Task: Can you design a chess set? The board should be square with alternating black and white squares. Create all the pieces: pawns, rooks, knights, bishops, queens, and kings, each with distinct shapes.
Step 5416:
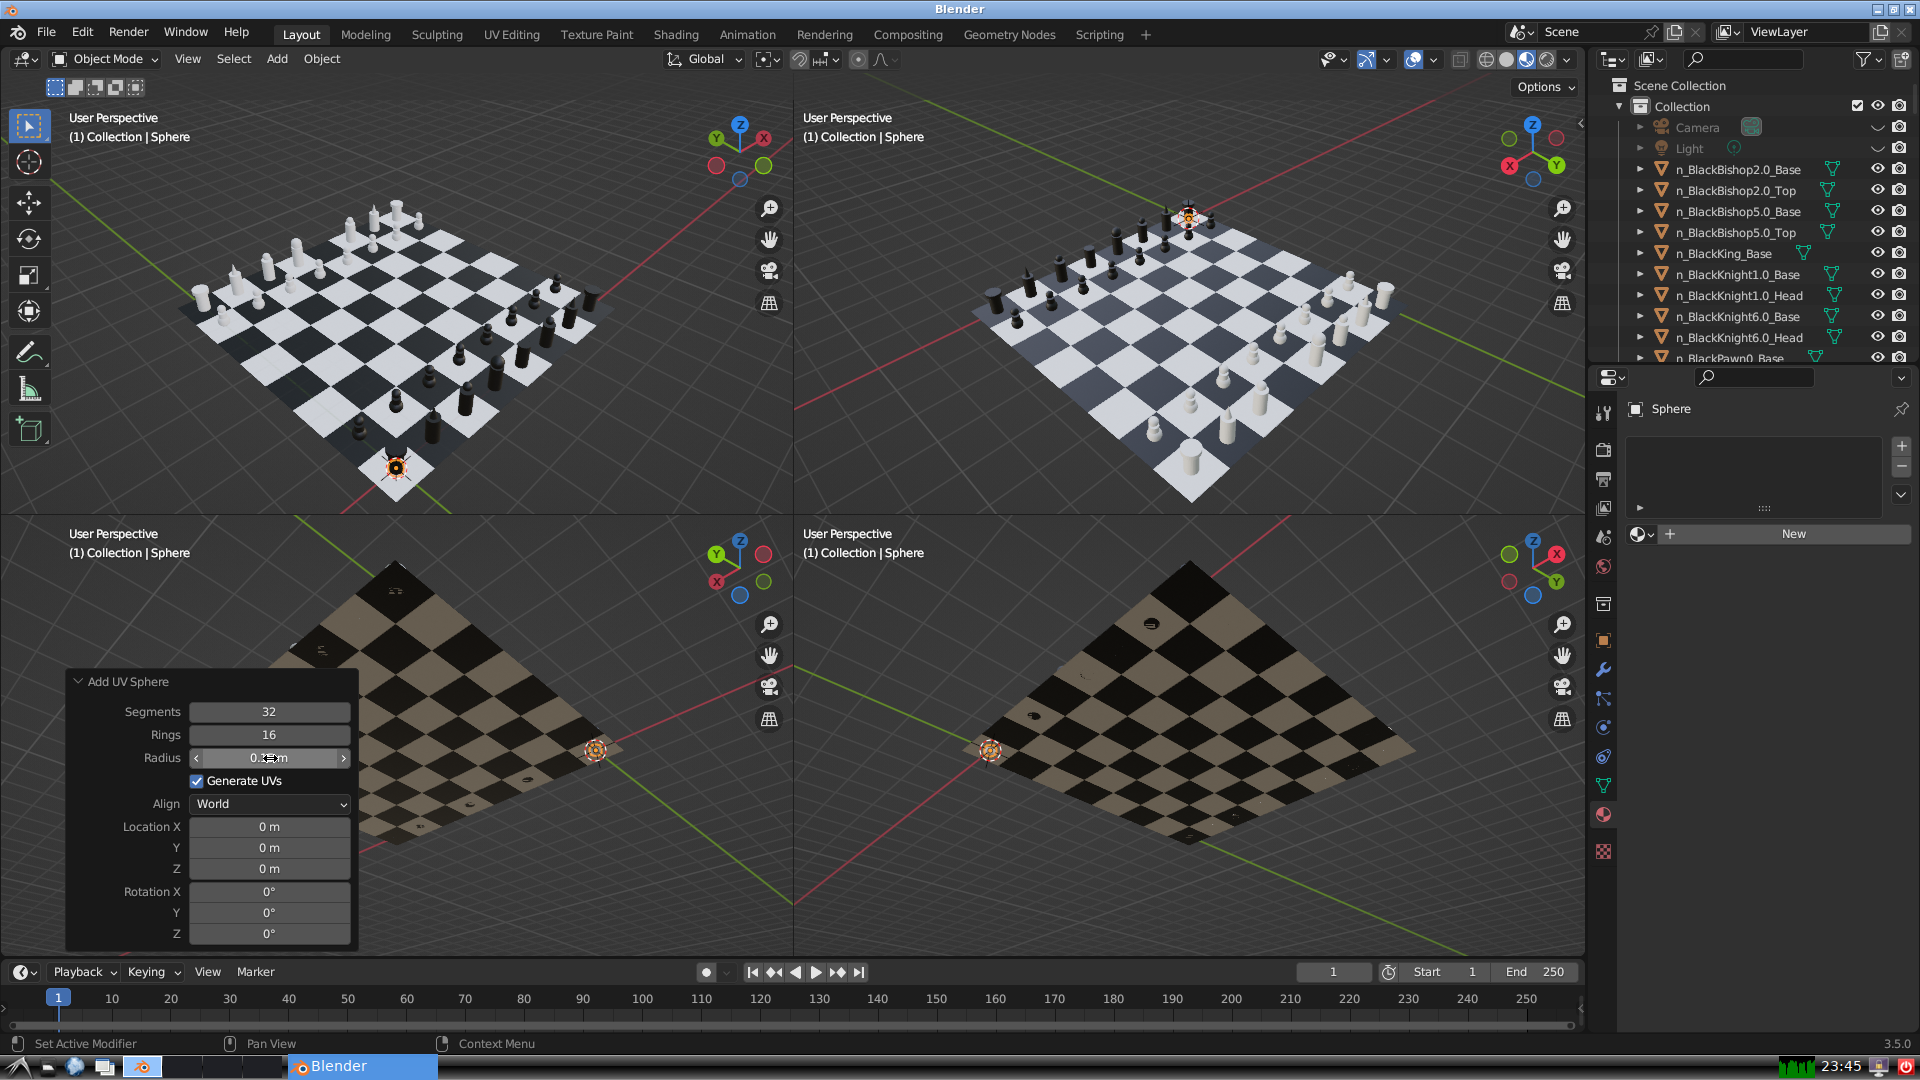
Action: click: no